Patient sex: M
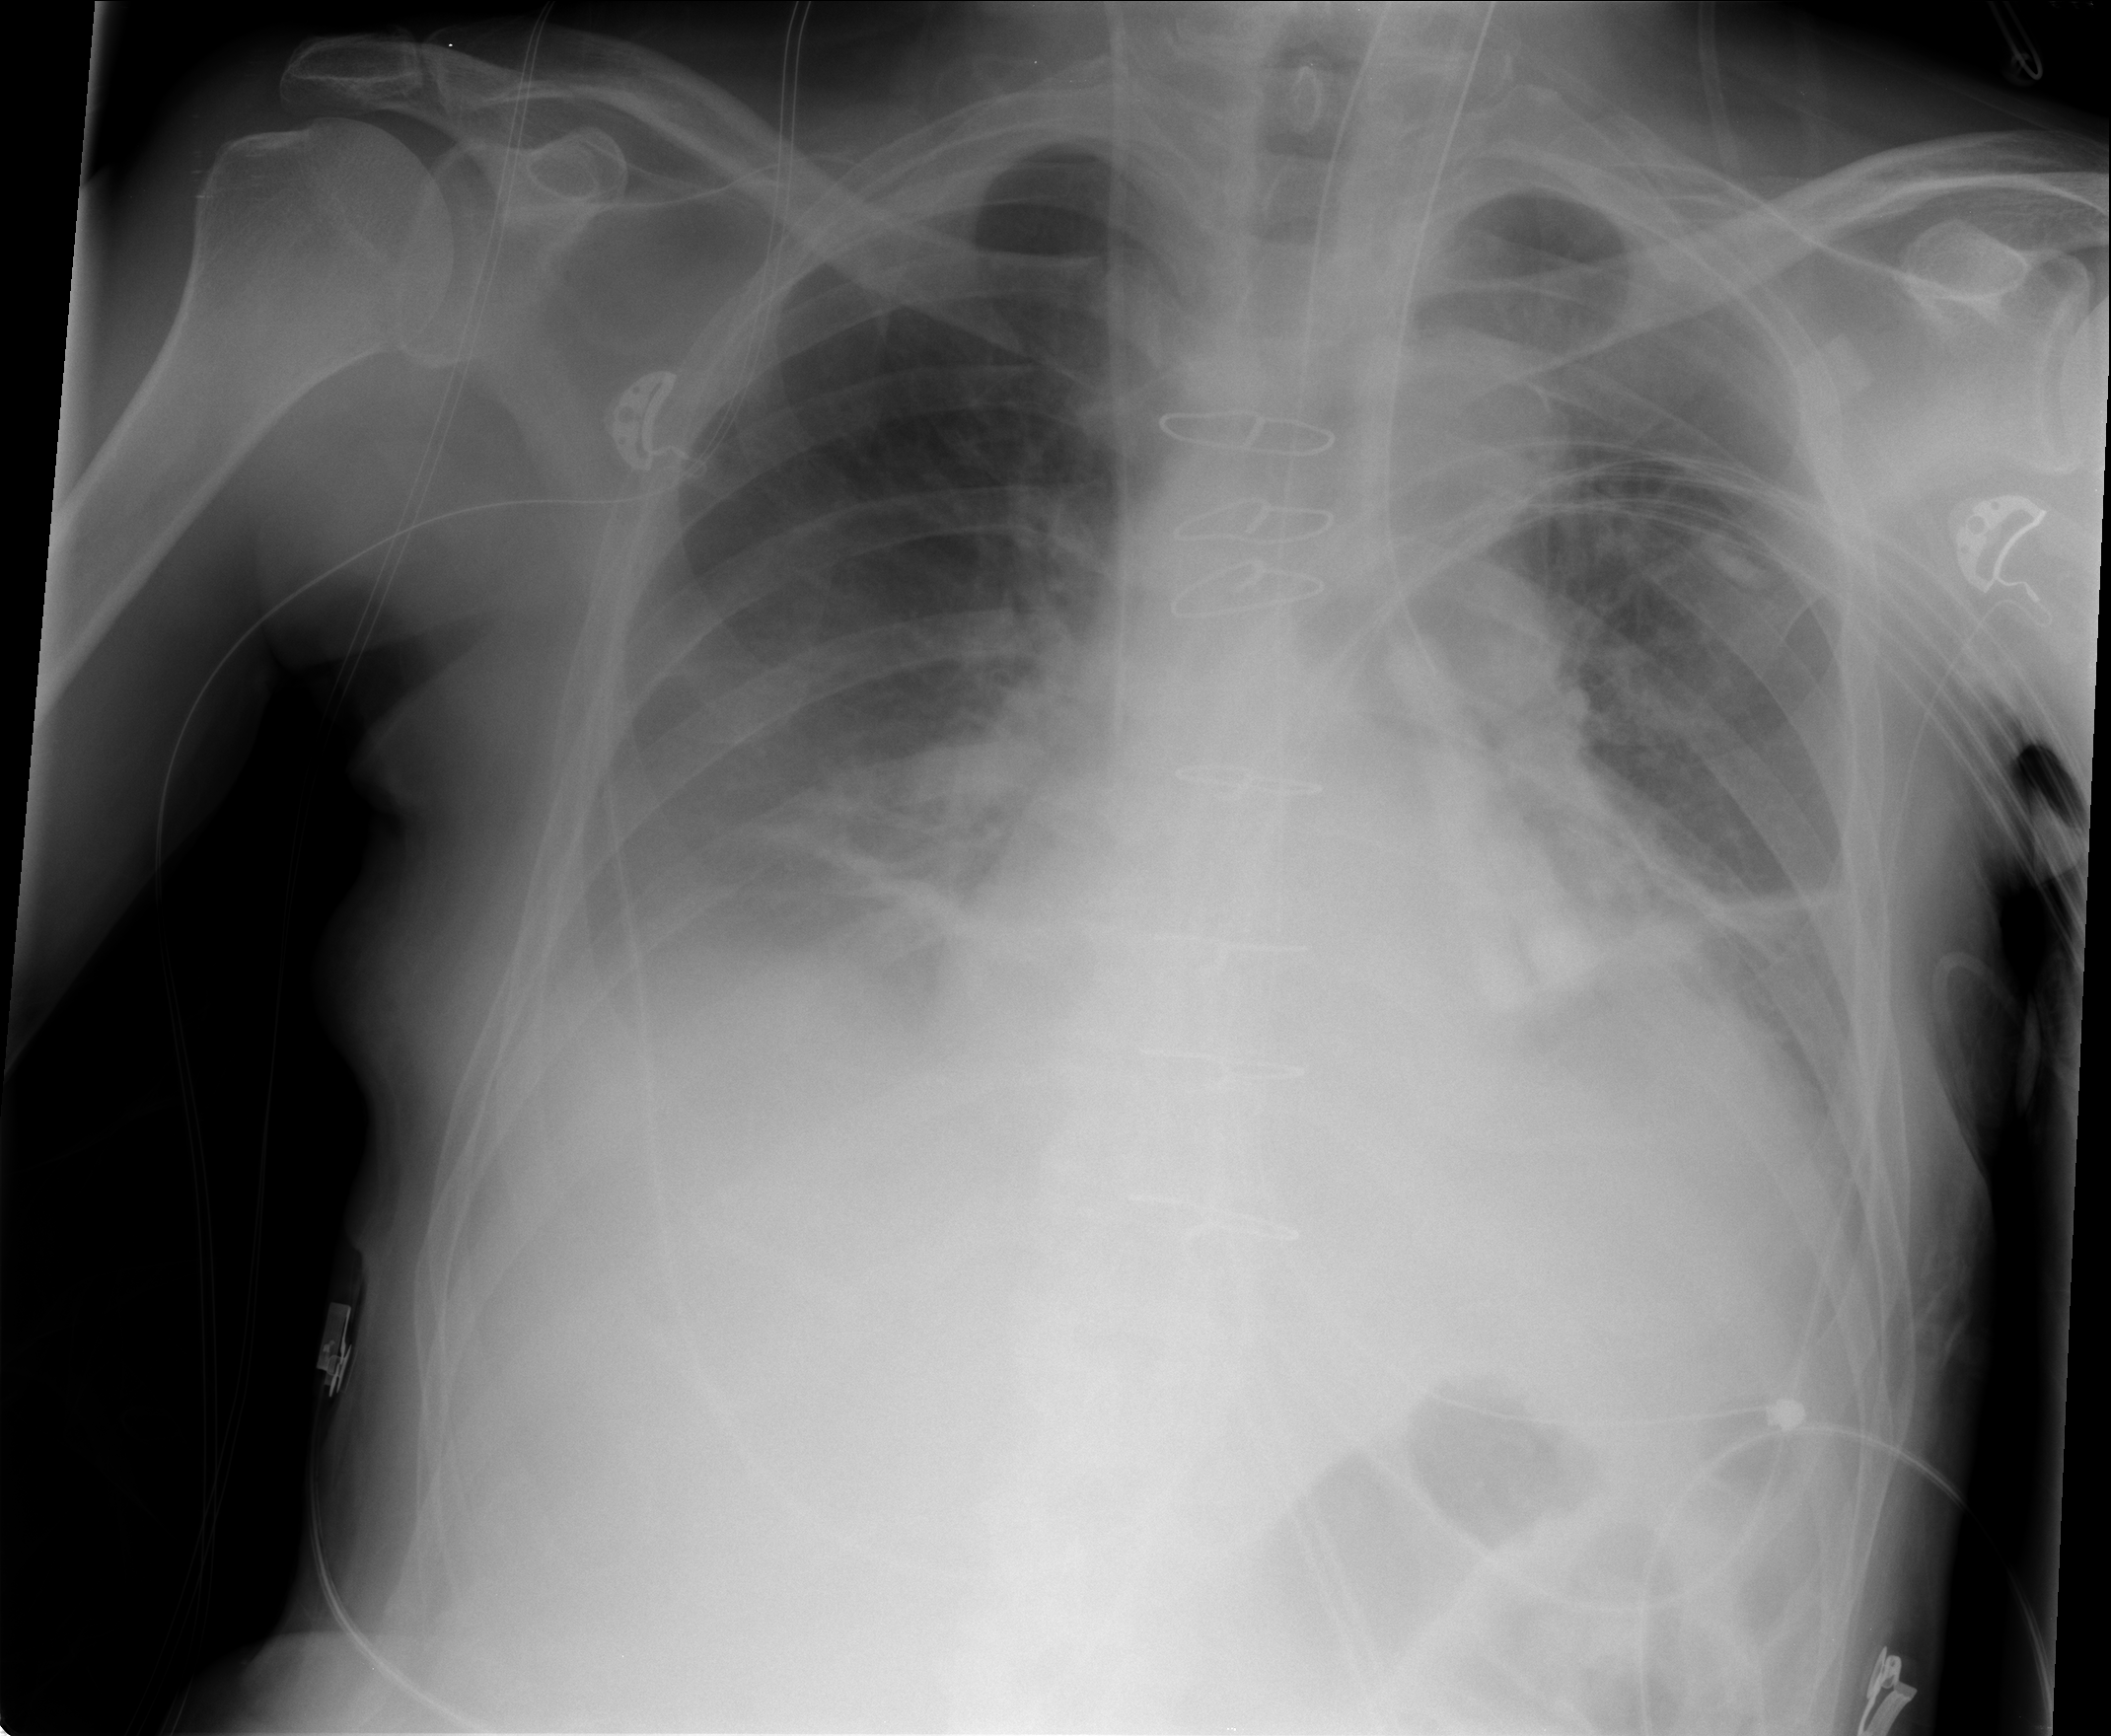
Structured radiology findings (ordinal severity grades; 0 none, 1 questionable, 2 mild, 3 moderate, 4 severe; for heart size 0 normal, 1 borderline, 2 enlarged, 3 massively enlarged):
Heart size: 1
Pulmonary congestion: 2
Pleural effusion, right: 2
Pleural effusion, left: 2
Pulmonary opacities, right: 0
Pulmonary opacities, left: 0
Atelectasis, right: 2
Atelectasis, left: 1